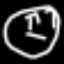
Label: clock